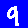
Digit: 9